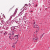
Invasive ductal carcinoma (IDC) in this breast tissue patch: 0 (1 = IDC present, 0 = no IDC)